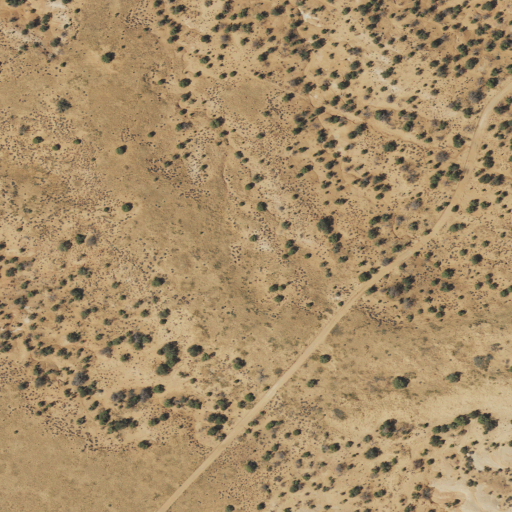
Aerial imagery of ridge(s) in Utah named The Spur containing only shrub